Question: I need your help. I currently handle a project from my company about android app and i need to modify some feature in the app. Since the previous development was not handled by me, i only have the app in zip format. when i try to run it on android studio app, it says that .I tried to figure out the thing and i thought the problem is on the version control git but still i have not idea how to fix it.Hope you guys can help me.

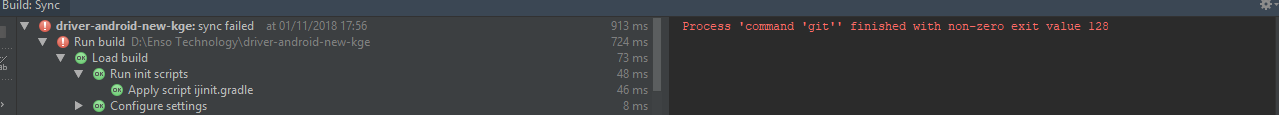
Answer: Go to your project. There is a directory call ".git" It is a hidden directory. if it is not visible to active "show hide icons". Then delete that ".git" folder and try to build it again